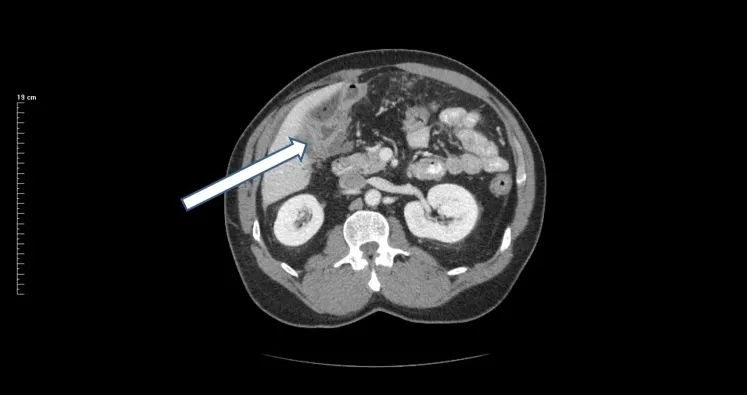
CT slice 4 months postoperatively through the upper abdomen. At the time of resection of recurrent cancer, tumor was located on the posterior surface of the liver. This anatomic site was a close margin of resection of the primary ascending colon cancer.
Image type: radiology (ct)